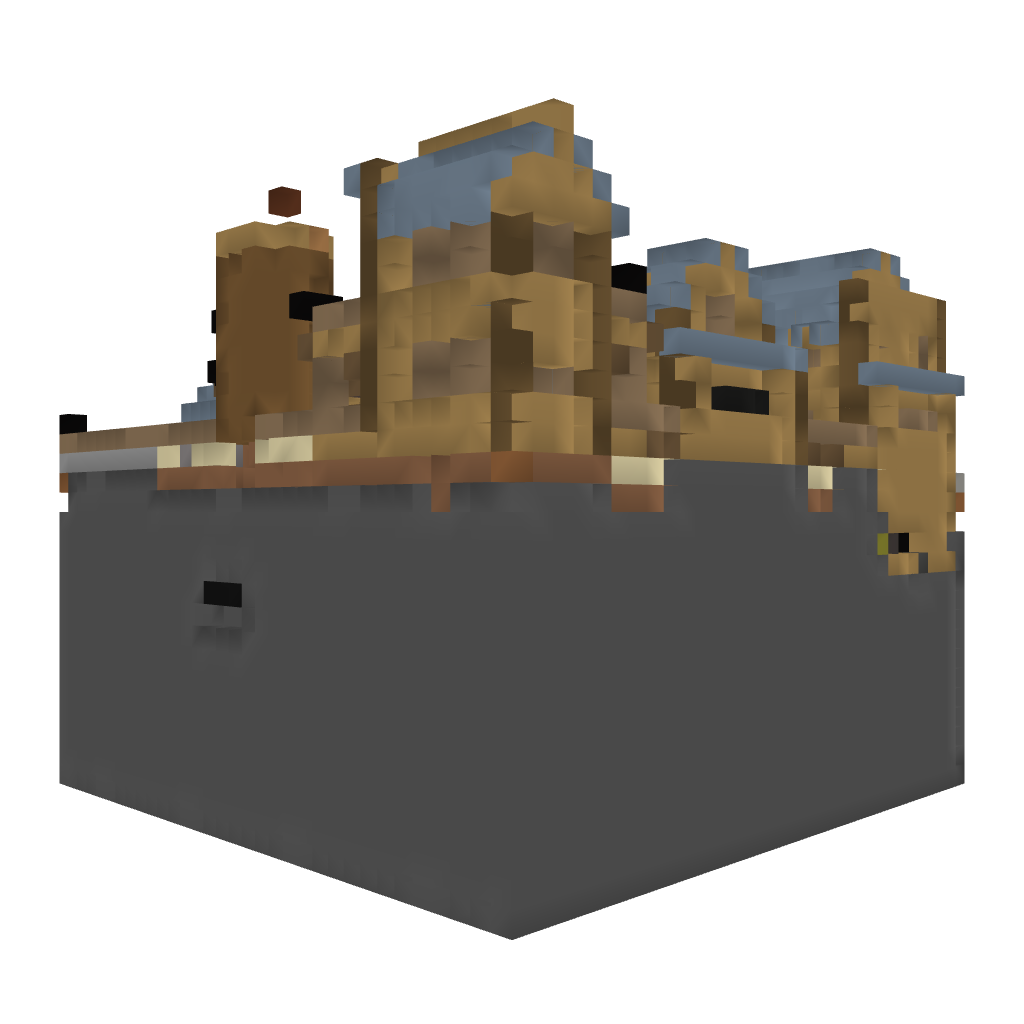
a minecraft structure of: Wild west spawn town